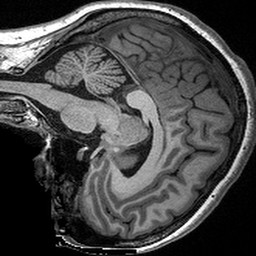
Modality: T1w
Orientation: sagittal
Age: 34
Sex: female